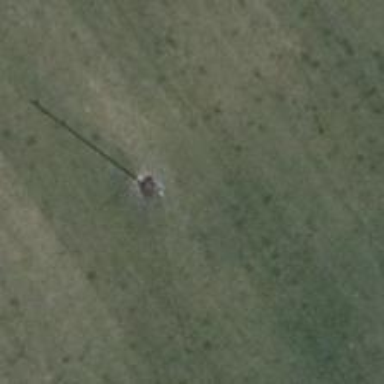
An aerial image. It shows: Power pole.